Interaction volume radius: 10 \u00c5
Interaction volume height: 15 \u00c5
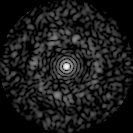
Disorder parameter: 0.8136